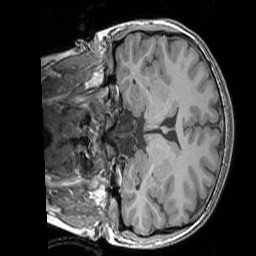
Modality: T1w
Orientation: coronal
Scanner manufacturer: siemens
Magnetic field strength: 3 T
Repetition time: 1.83 s
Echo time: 0.00303 s